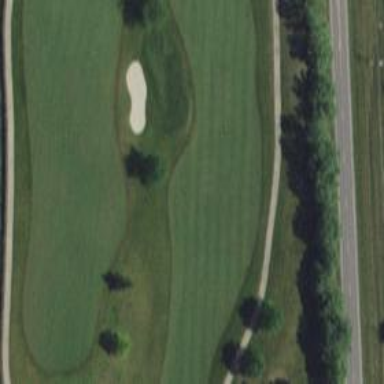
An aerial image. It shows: View of golf hole.